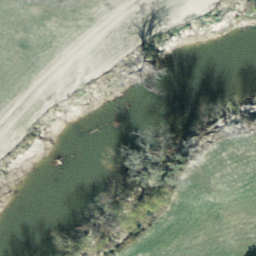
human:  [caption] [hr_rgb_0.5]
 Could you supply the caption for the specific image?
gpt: It is a river with two rows of trees on both banks of the river .

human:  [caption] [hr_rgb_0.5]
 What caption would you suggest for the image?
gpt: A river with two rows of trees on both banks of the river .

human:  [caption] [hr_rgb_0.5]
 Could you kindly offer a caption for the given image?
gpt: There are two rows of trees on both banks of the river with grass on the ground .

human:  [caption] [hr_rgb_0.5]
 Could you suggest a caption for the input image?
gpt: There are two rows of trees on both banks of the river .

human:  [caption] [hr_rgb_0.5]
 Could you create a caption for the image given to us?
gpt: A river go through the area with two rows of trees on both banks of the river and grass on the ground .